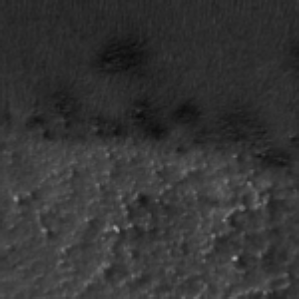
Label: frost